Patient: sex M, age 76
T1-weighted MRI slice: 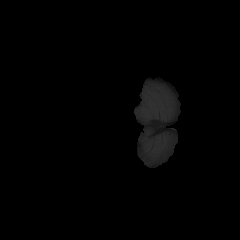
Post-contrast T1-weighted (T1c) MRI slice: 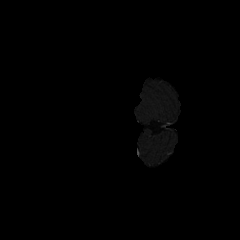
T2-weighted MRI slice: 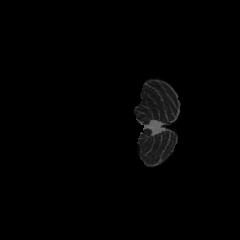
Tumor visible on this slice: no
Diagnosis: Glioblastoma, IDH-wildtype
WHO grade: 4